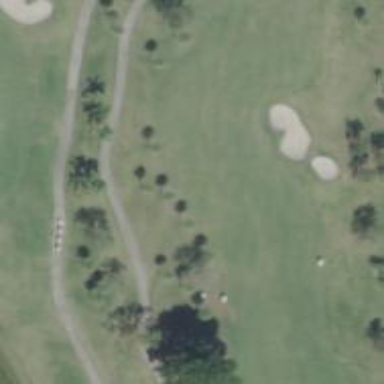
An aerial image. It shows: Golf hole.